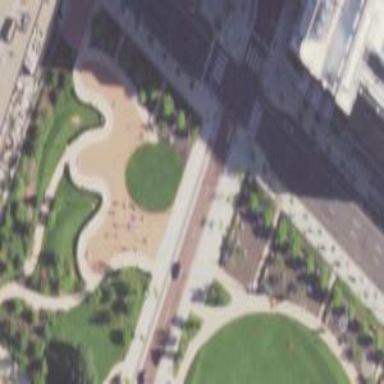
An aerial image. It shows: Pedestrian road.